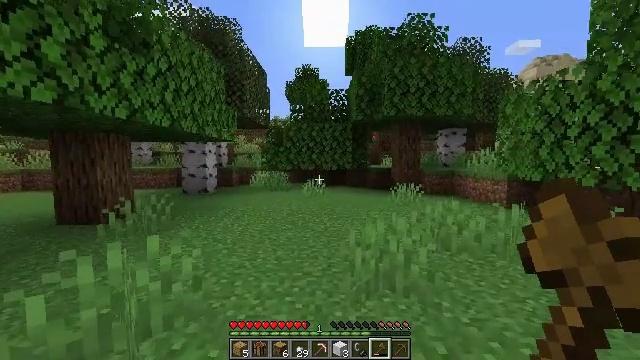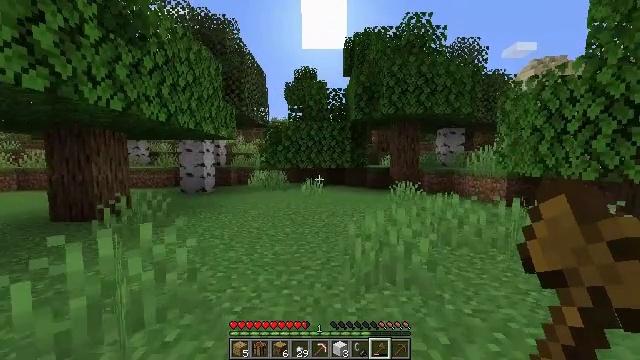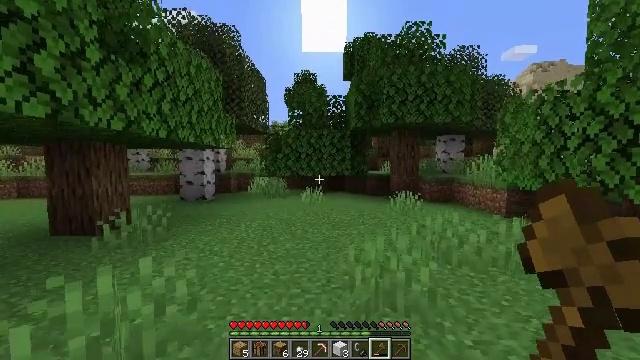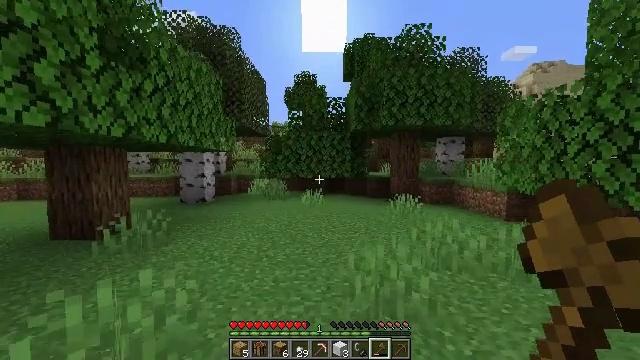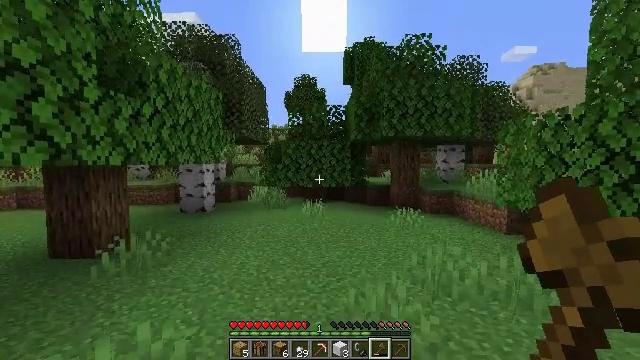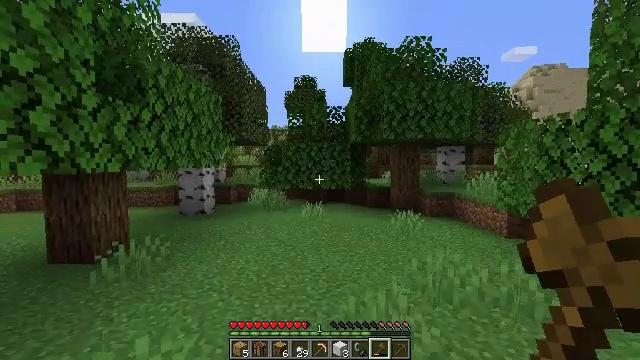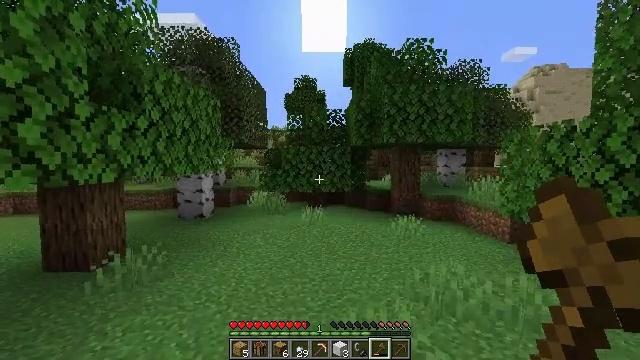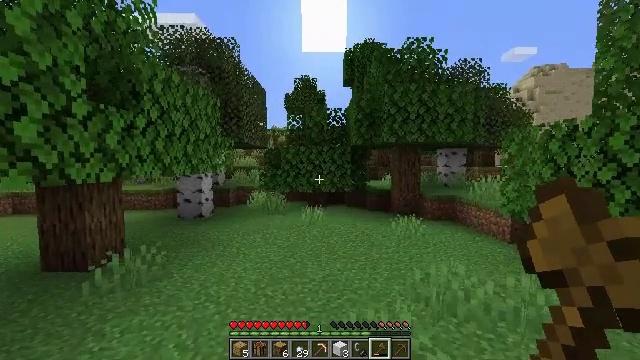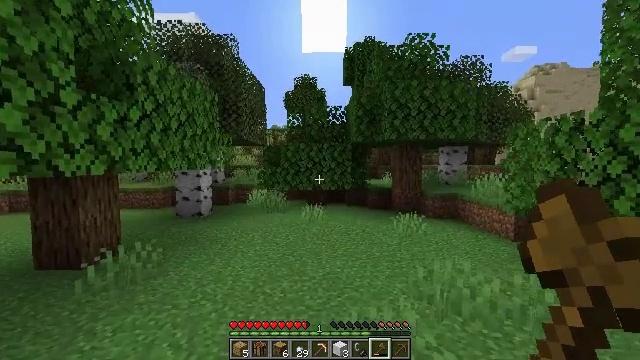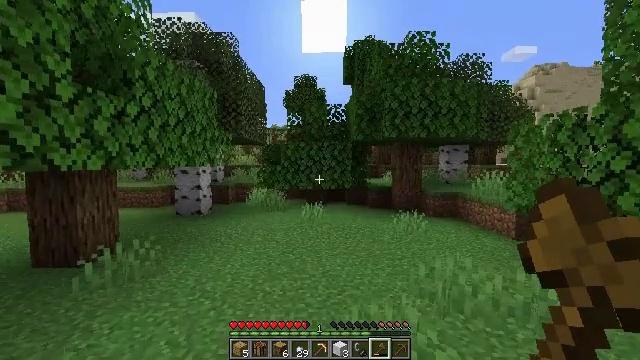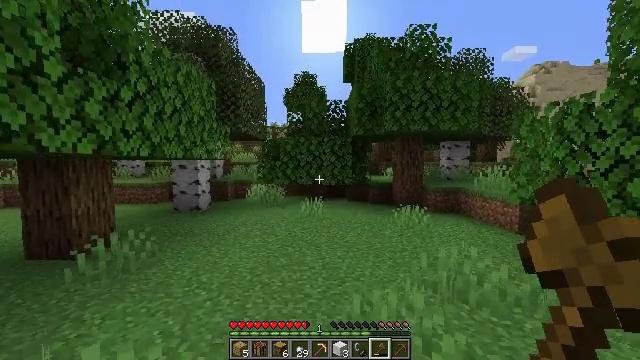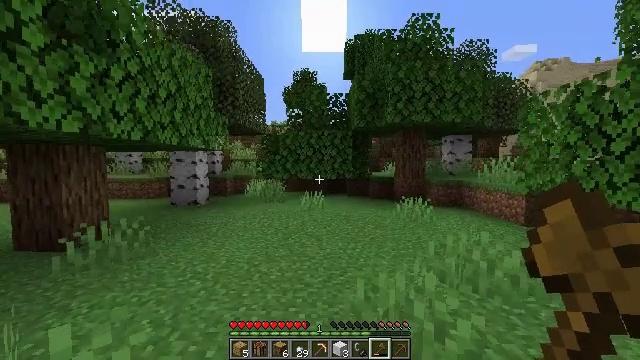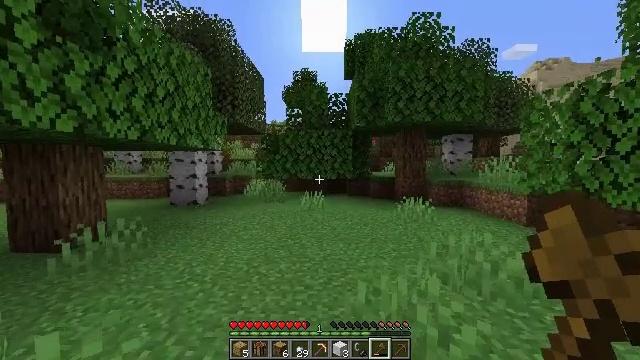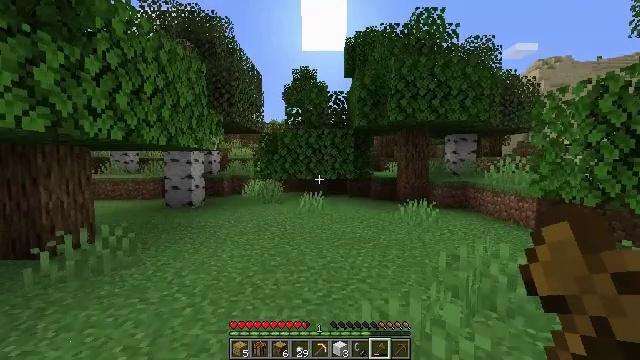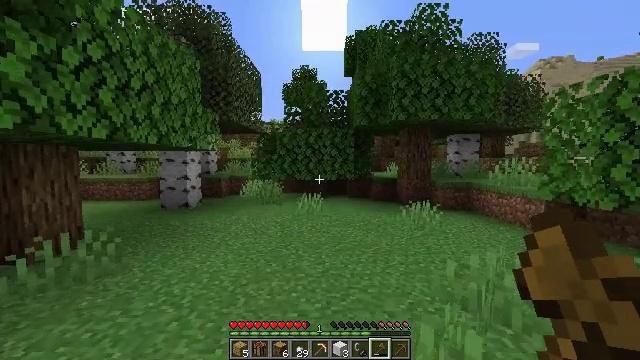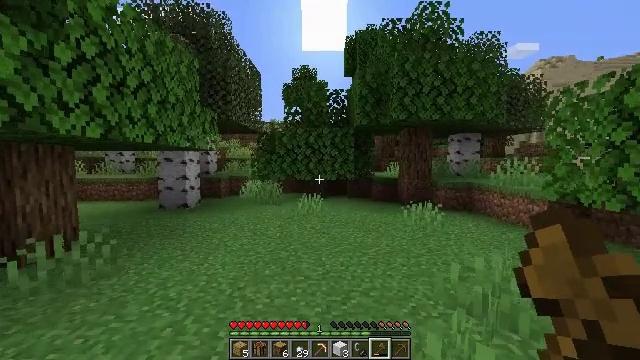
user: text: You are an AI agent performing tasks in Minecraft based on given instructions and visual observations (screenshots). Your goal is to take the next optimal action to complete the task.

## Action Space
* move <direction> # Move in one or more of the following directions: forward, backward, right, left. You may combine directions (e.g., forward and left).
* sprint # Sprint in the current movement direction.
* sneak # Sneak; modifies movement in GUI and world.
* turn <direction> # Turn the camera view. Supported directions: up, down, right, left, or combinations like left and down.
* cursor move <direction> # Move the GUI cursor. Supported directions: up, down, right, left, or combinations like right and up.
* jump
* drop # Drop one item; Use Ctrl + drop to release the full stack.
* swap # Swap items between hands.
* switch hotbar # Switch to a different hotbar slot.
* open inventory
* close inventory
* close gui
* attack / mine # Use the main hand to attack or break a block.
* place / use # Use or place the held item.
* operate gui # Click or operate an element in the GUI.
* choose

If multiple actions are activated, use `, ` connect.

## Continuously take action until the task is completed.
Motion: motion action
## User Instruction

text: Gather the chest from its place.
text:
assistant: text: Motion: move forward, jump
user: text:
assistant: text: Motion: move forward, jump
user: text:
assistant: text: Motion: move forward, jump
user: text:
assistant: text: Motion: move forward, jump
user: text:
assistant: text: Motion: move forward, jump
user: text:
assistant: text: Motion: move forward, jump
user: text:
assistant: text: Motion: move forward, jump
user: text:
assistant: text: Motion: move forward, jump
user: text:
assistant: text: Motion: move forward, jump
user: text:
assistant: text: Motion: move forward
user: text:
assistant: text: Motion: no_op
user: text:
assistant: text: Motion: move forward
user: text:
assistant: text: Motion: move forward
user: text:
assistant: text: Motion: move forward
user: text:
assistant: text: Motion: no_op
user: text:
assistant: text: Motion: move forward
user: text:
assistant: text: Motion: move forward
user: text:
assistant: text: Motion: move forward
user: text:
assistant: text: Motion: move forward
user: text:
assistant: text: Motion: move forward
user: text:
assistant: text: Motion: move forward, turn left
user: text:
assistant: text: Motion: move forward, turn left
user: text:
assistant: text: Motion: move forward
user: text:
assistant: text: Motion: move forward
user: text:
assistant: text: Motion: move forward, turn right
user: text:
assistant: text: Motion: move forward, turn right
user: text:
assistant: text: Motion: move forward, turn right
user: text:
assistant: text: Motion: move forward, turn right
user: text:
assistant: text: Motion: move forward
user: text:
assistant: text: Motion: move forward, turn left